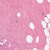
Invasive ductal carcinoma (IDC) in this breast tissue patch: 0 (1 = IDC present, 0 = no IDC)